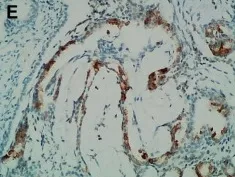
Histopathological and immunohistochemical findings of the tumor.MUC2 staining showed ~20% positivity.
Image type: pathology (immunostaining)